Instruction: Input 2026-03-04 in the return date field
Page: home
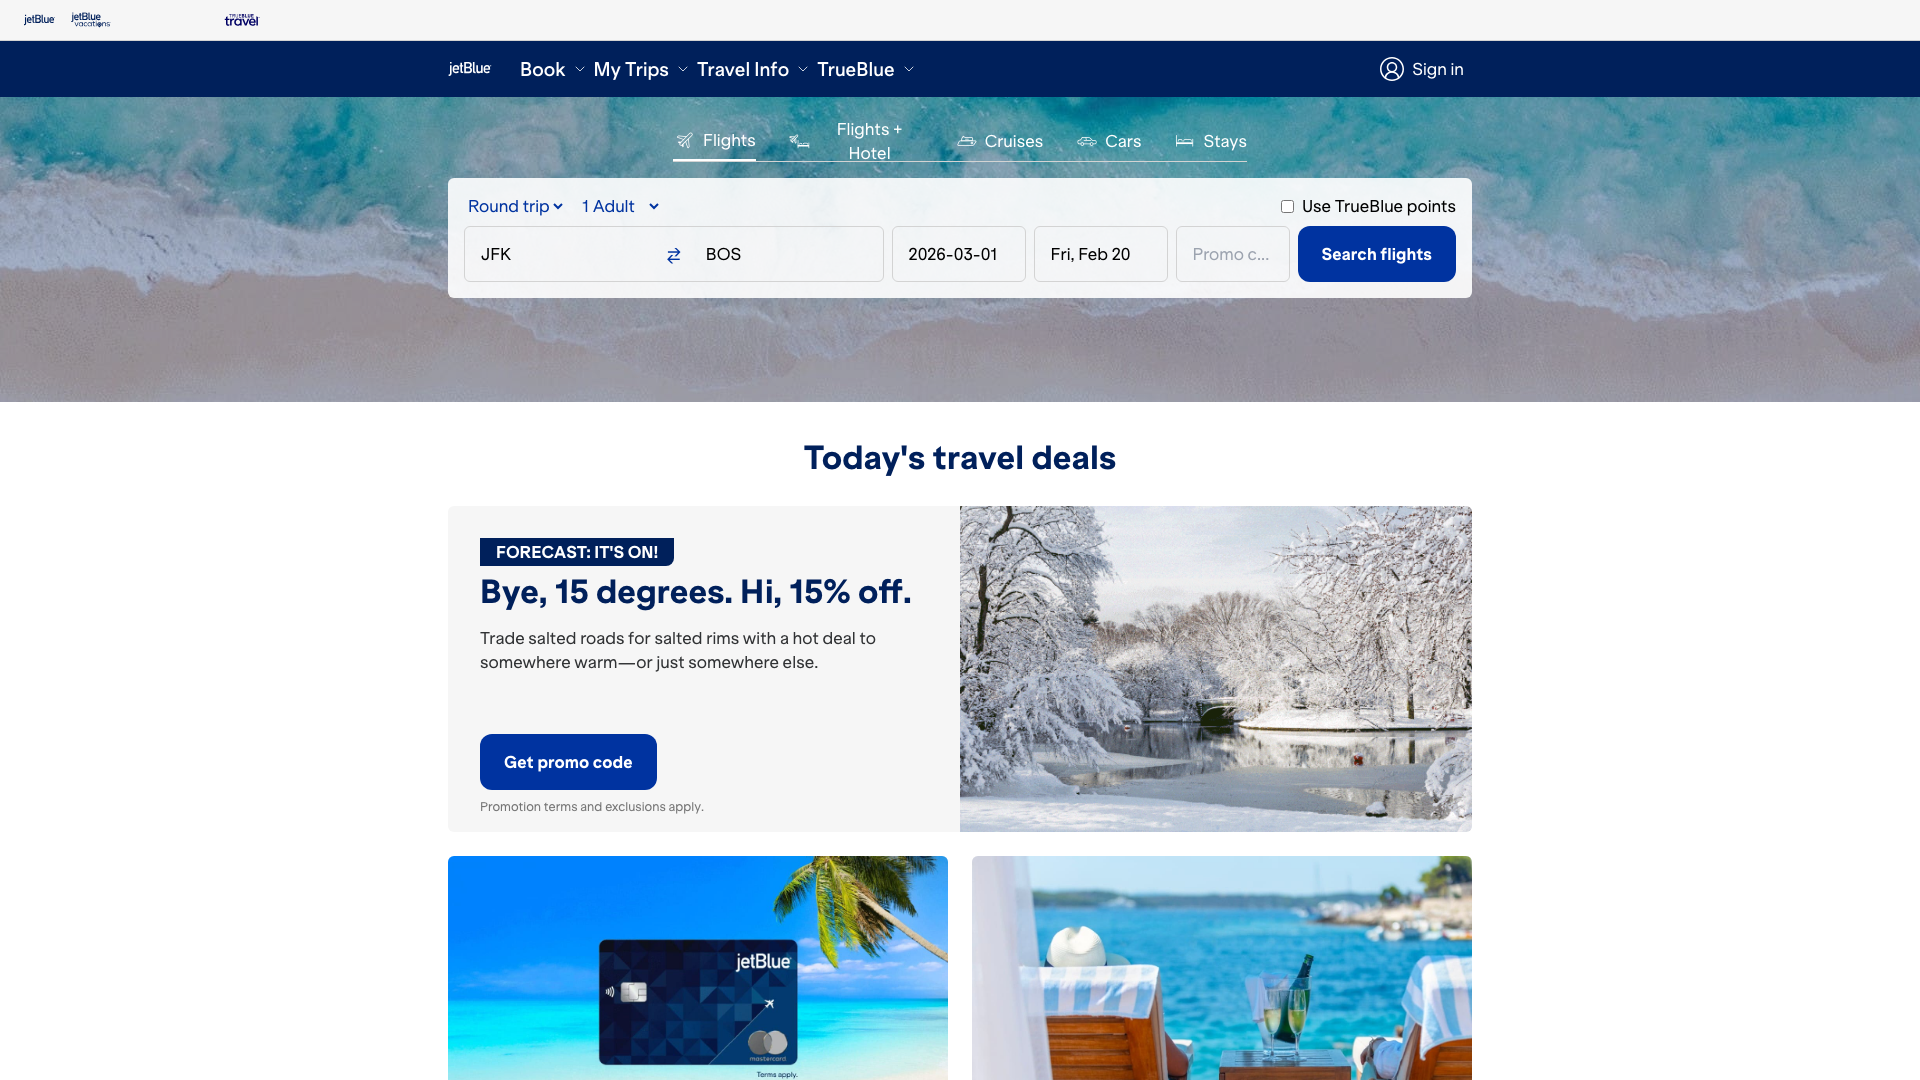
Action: type